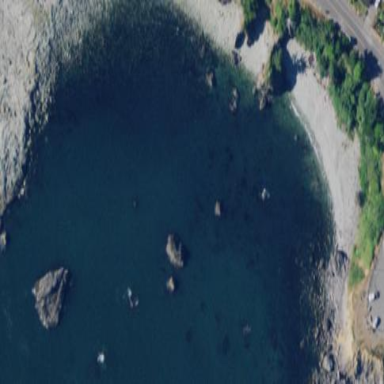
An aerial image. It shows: Natural rock reef.